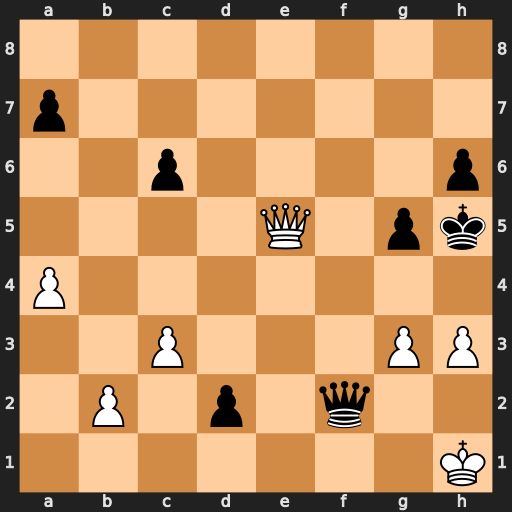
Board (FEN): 8/p7/2p4p/4Q1pk/P7/2P3PP/1P1p1q2/7K
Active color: w
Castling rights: -
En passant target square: -
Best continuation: Qe8+ Qf7 Qxf7#